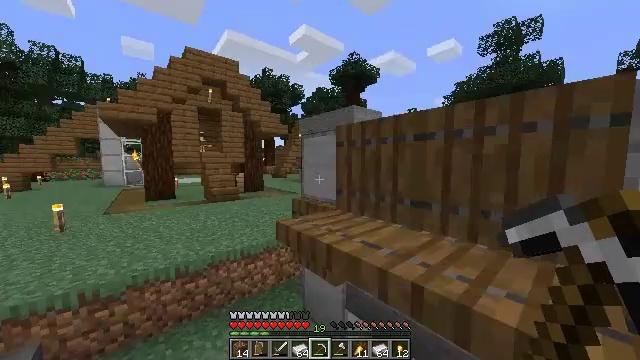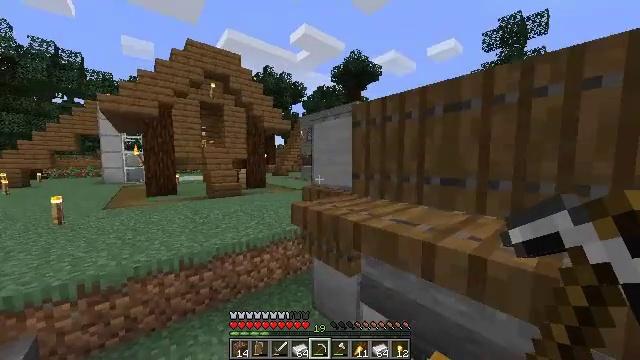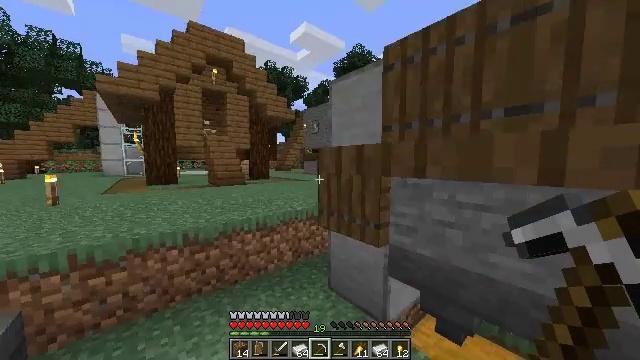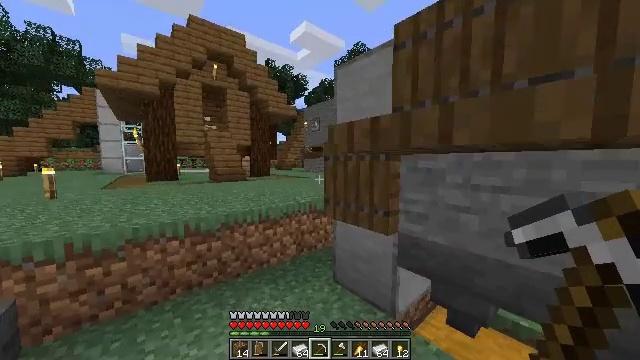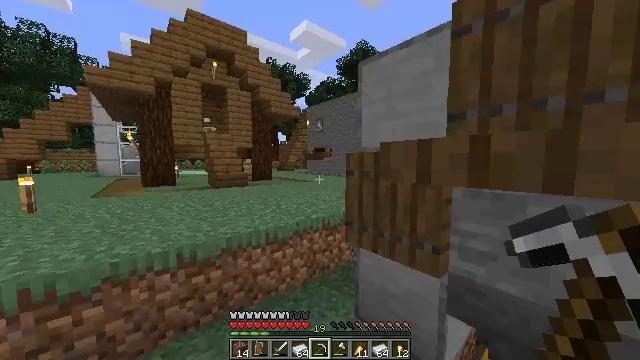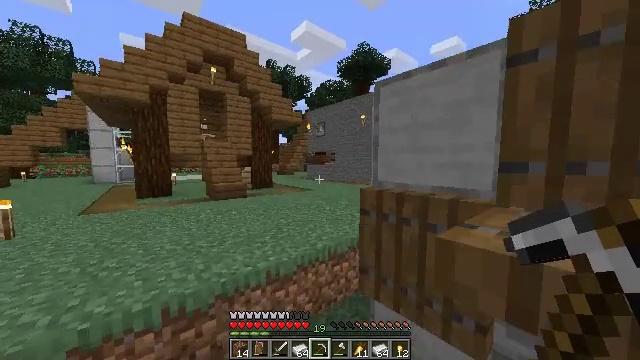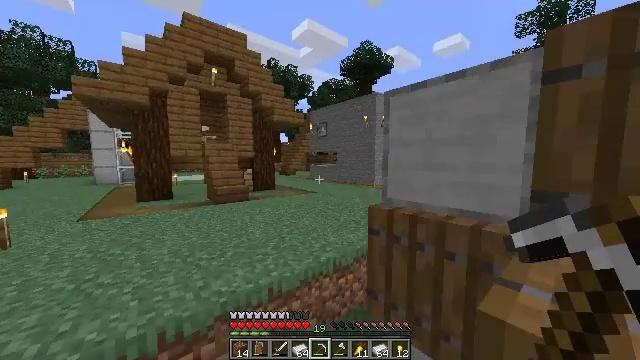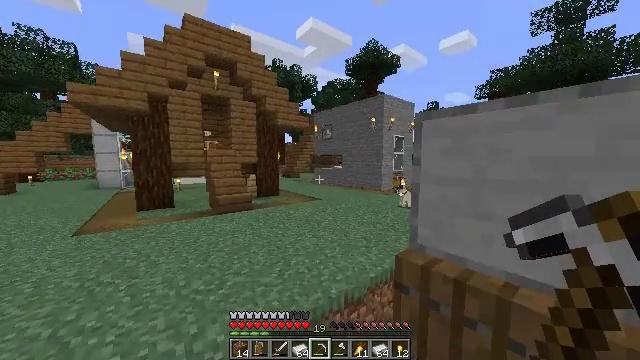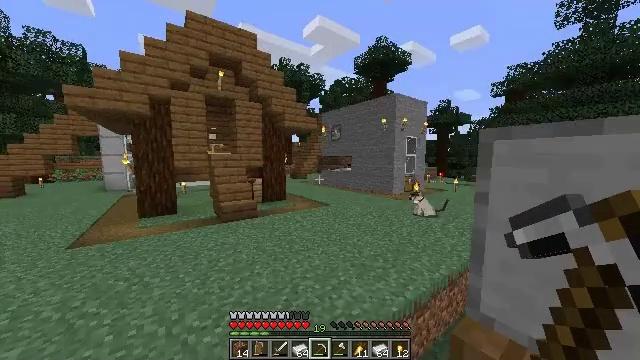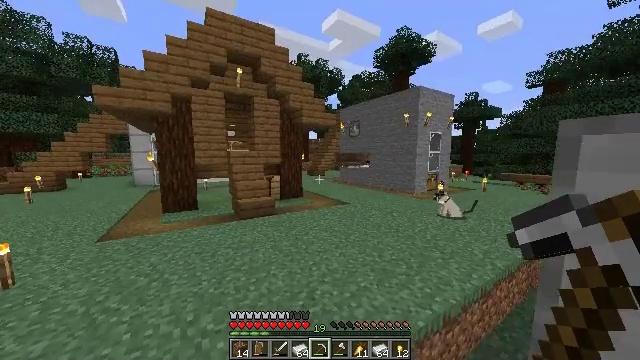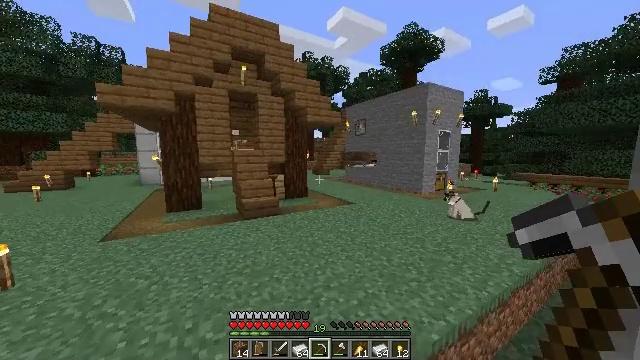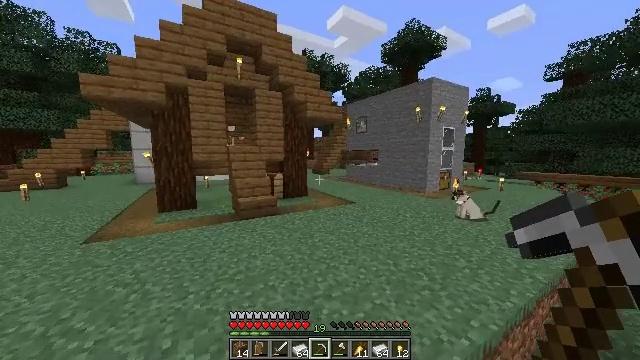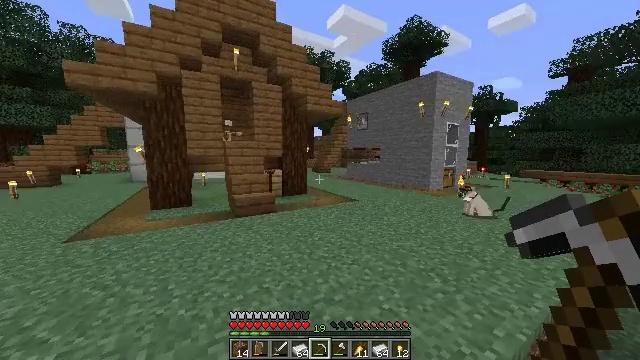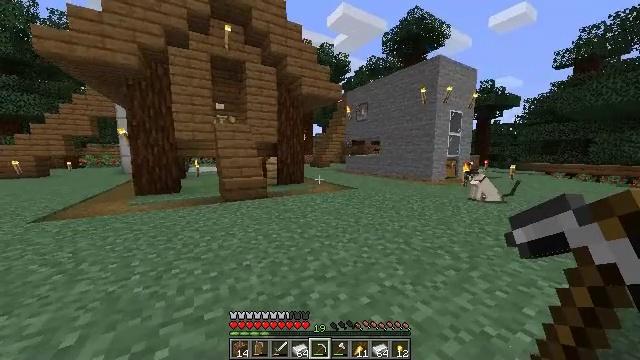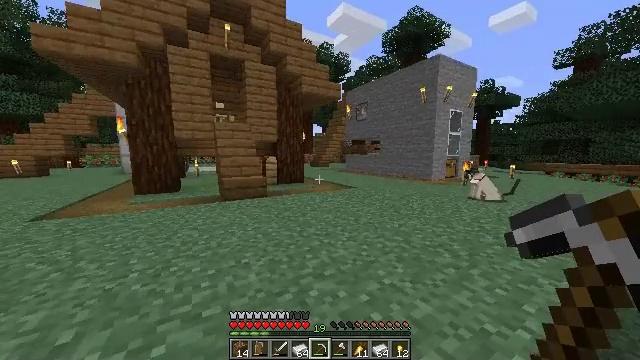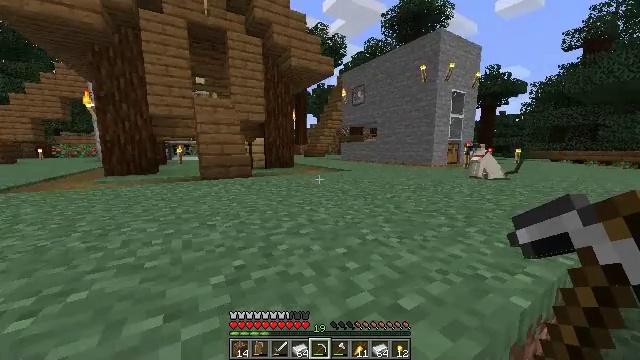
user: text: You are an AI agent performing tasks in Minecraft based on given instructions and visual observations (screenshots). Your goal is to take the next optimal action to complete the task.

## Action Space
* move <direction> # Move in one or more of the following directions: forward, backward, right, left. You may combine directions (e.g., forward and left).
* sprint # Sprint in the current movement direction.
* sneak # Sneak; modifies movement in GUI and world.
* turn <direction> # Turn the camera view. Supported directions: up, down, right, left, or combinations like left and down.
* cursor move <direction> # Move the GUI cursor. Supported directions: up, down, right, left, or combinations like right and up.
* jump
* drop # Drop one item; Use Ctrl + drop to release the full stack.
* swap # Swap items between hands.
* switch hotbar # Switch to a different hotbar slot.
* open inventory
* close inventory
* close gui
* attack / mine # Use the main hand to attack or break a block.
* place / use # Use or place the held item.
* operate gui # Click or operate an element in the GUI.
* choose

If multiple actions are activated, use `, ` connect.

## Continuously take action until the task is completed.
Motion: motion action
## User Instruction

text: Open the crafting table to craft an iron block.
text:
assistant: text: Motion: move forward, jump
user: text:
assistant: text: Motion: move forward, jump
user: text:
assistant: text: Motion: move forward, jump
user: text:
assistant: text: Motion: move forward, jump
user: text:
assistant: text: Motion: move forward, jump
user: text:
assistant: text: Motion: move forward, jump
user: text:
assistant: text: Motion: move forward, sprint, turn left, jump
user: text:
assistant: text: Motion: move forward, sprint, turn left, jump
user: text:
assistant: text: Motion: move forward, sprint, turn left, jump
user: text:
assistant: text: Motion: move forward, sprint, turn left, jump
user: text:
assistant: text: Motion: move forward, sprint, jump
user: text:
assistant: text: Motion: move forward, sprint, jump
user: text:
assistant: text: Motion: move forward, jump
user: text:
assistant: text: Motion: move forward, jump
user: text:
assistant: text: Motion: move forward, jump
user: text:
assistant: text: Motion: move forward, jump
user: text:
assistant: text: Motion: move forward, sprint, jump
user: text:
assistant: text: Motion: move forward, sprint, jump
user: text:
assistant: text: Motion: move forward, sprint, jump
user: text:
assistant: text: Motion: move forward, sprint, jump
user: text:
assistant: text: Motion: move forward, sprint, jump
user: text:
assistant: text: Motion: move forward, sprint, jump
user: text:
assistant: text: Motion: move forward, turn left, jump
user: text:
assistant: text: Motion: move forward, turn left, jump
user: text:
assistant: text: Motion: move forward, turn left, jump
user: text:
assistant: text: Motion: move forward, turn left and down
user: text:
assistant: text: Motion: move forward, turn left and down
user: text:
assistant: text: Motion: move forward, turn left
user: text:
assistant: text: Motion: move forward
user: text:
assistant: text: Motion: move forward